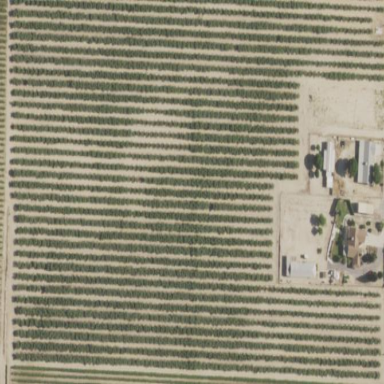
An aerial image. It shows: Vineyard.